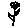
Label: flower